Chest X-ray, AP view. Patient: 56 years old, sex M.
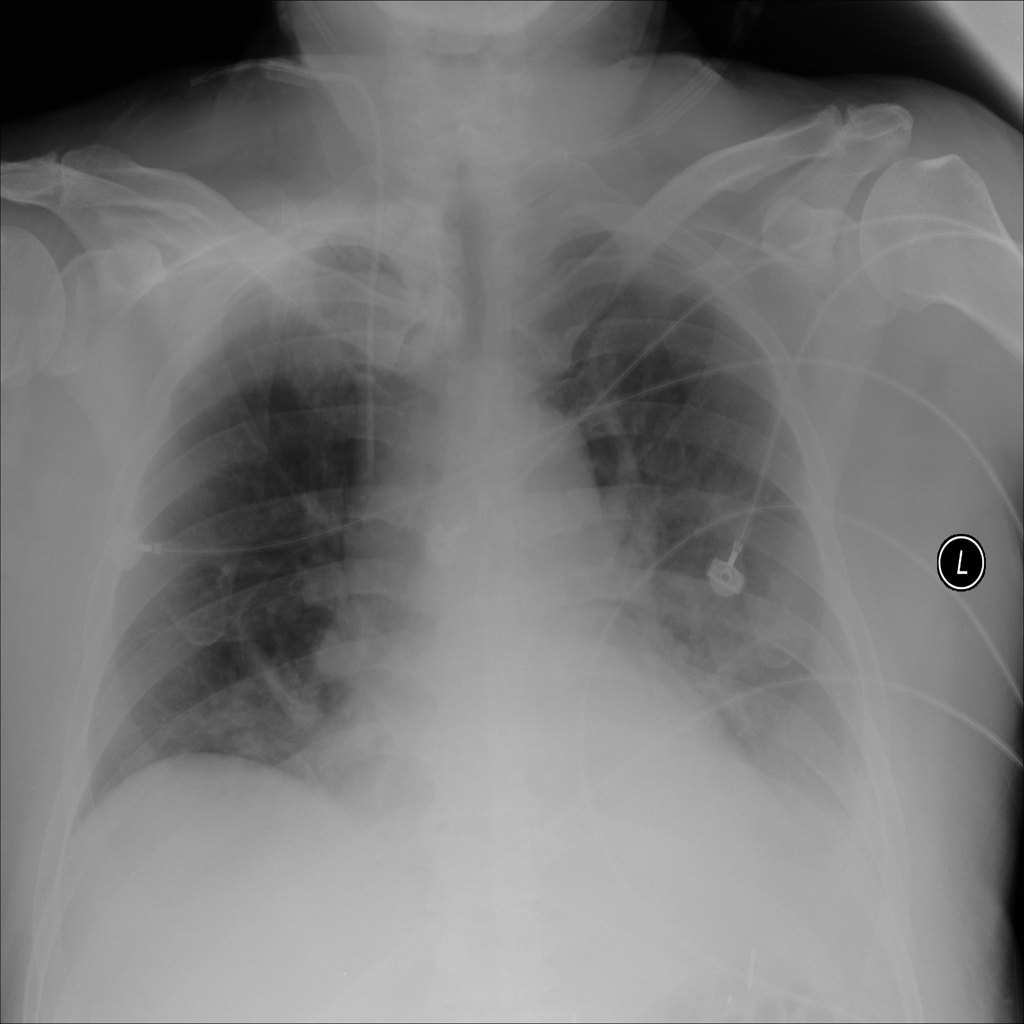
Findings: No Finding